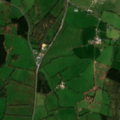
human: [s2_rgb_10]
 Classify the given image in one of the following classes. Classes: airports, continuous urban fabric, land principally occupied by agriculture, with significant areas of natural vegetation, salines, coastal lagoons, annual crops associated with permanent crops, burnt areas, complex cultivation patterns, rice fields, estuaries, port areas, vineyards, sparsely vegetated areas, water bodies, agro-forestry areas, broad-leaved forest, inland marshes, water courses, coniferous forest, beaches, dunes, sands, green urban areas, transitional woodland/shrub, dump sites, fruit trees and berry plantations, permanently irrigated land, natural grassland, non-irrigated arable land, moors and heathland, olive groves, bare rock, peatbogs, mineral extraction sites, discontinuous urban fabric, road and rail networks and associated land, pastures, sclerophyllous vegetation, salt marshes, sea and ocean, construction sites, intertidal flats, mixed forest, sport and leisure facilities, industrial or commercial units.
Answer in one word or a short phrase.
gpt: pastures